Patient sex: M
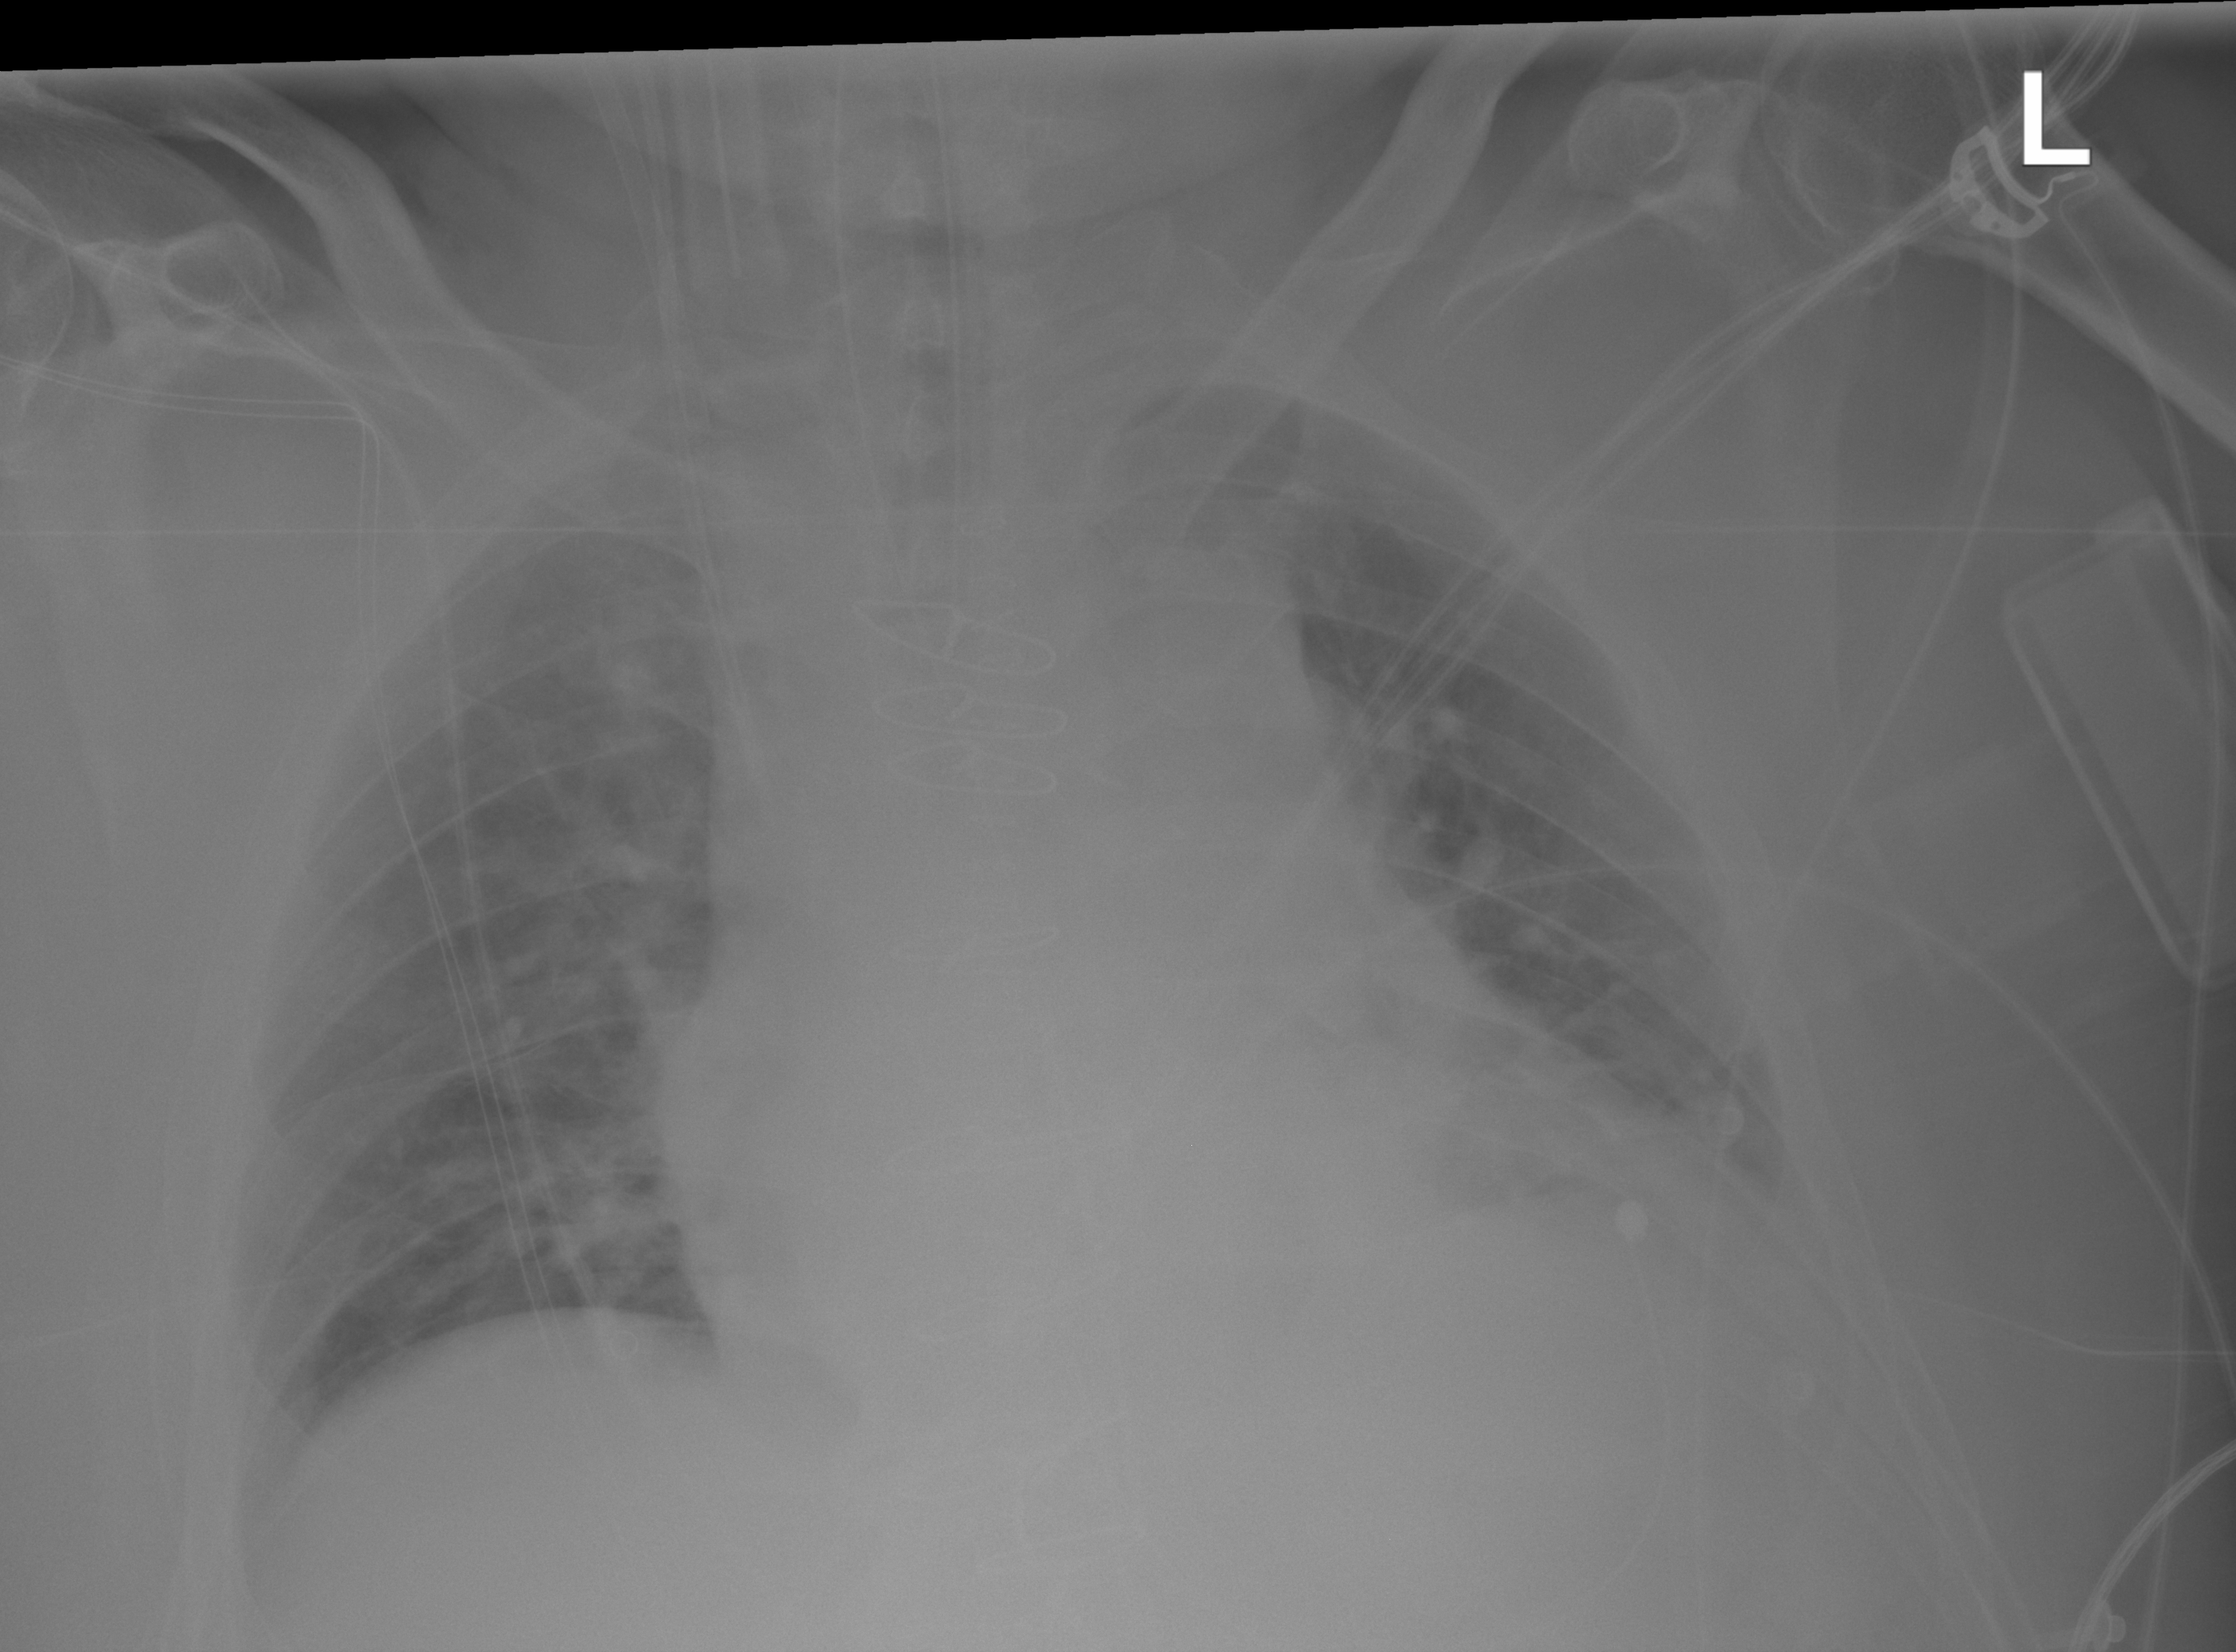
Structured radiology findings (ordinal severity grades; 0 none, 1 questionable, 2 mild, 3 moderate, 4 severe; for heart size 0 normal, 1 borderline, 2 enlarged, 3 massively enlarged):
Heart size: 2
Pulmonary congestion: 2
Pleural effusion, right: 0
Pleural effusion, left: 2
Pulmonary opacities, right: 0
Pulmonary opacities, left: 0
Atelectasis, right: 0
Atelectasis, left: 2